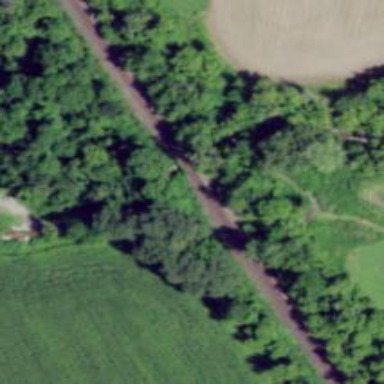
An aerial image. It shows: Railway bridge.